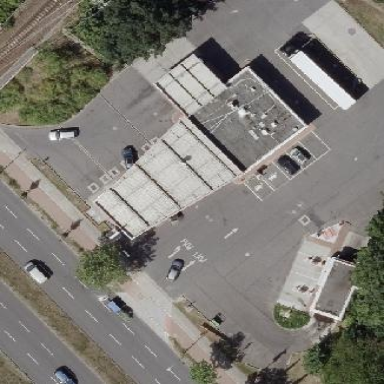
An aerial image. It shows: Close-up view of roof of building.